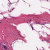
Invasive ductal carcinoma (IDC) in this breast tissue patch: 0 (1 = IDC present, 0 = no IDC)